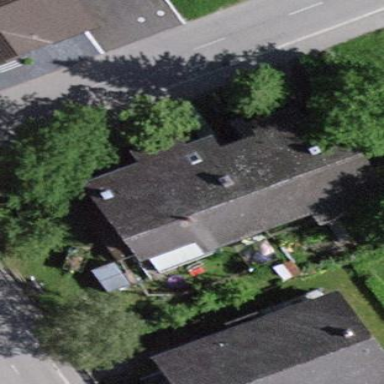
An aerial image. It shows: Semi-detached house.